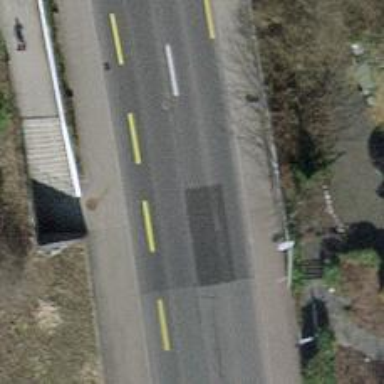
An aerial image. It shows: Secondary road with separate sidewalk and designated cycle lane on the left.